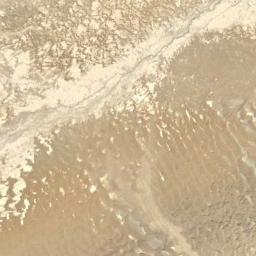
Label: desert